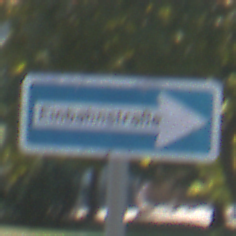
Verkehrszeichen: EinbahnstrasseRechtsweisend
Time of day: Midday
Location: Outdoor (Urban)
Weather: Clear
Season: NotSpecified
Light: Natural